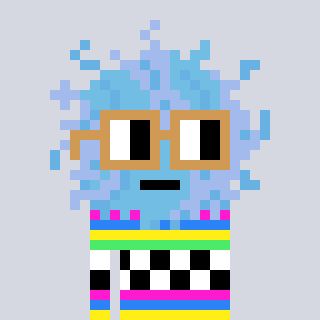
a pixel art character with square brown glasses, a lint-shaped head and a teal-colored body on a cool background